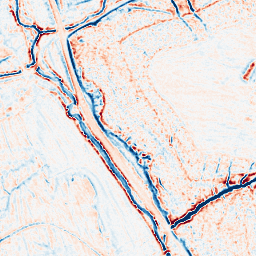
Category: edge_preserving
Decomposition family: bilateral
Decomposition parameters: d: 9
sigma_color: 50
sigma_space: 25
Upsampling method: bilinear
Upsampling parameters: scale: 4
Upsampling scale: 4